Field crop: tomato
Growth stage: 2
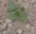
Species: solanum